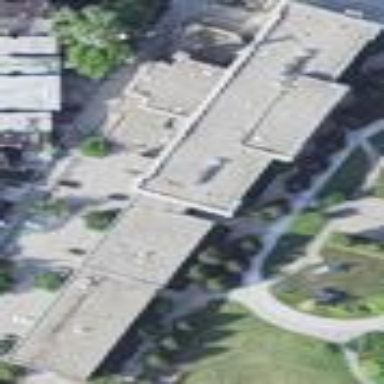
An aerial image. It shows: School building.